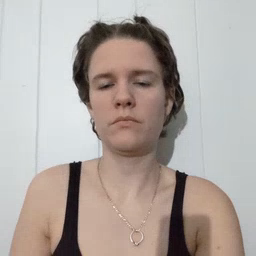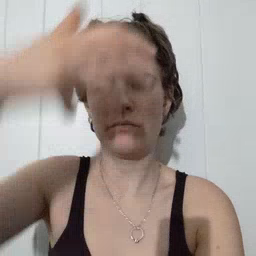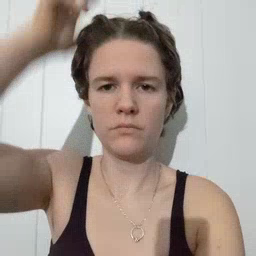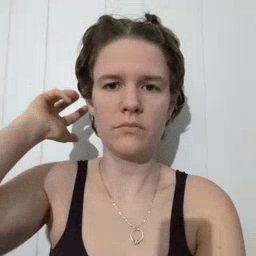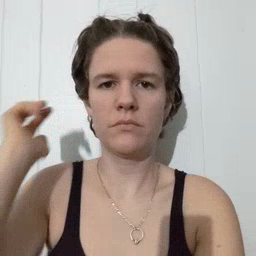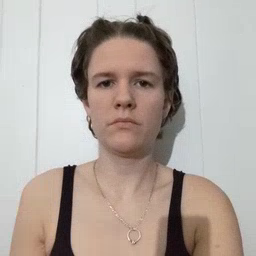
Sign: lion